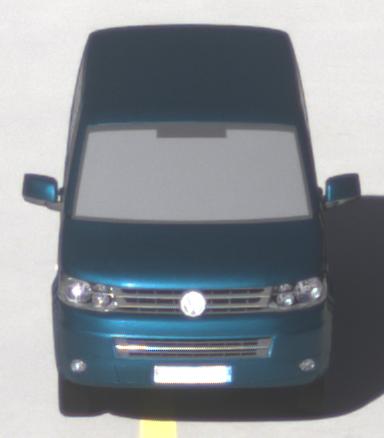
Make: VW Commercial Vehicles (Nutzfahrzeuge)
Model: T5 Multivan 2.0
Detailed model: T5 Multivan
Model produced from: 2009/09
Model produced until: 2013/06
Doors: 4
Color: blue
Road condition: dry road
Daytime: morning or afternoon
Contrast: high contrast